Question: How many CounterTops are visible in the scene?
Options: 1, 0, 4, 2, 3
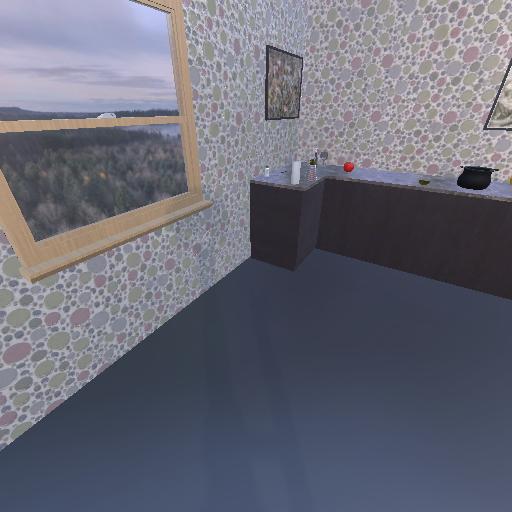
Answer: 1